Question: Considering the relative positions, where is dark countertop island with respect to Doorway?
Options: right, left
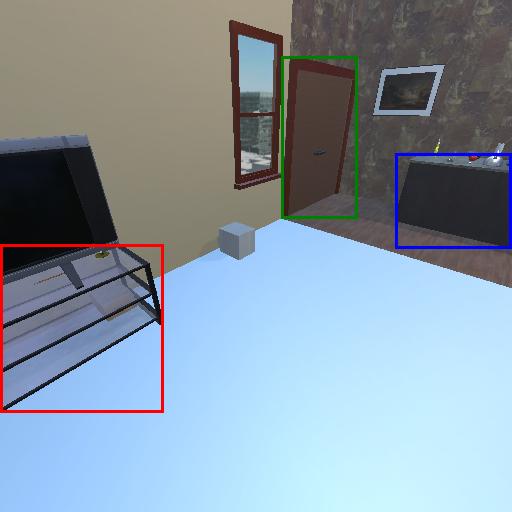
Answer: right